Platform: macOS
Application: Arc Browser
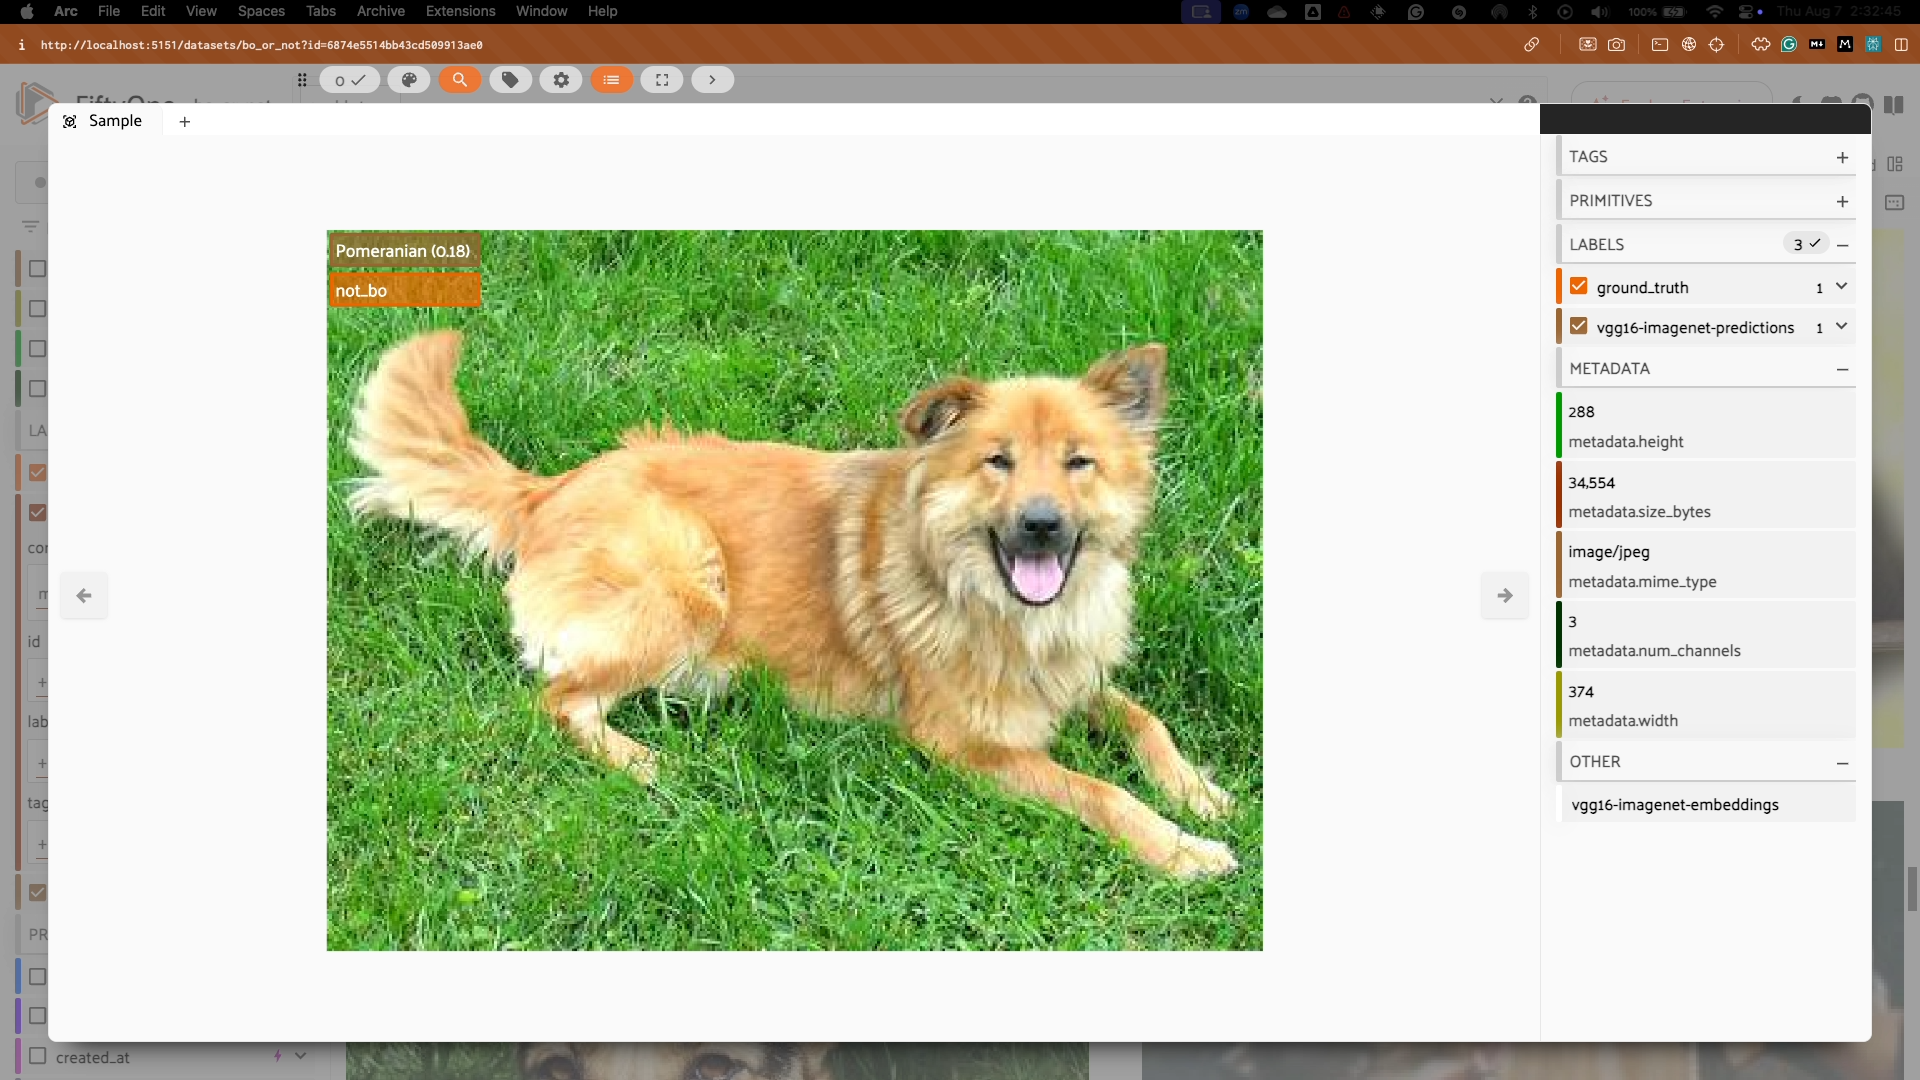
task_description: Minimize the metadata group in the sidebar of this modal
action_type: click
element_info: Icon
steps_since_start: 1